Question: I have this really simple form: <URL>. Sometimes, when I zoom in or out using Chrome, the input borders disappear. For example, when I zoom to 90% I get:

Naturally, your mileage may vary.
In case you're wondering about those '<span>' tags, I added them following the recommendation at <URL>.
Is there a problem with my CSS or is this a Chrome bug? It seems to work fine on Firefox. What can I do to avoid this behavior?
Thanks.
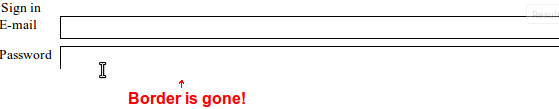
Answer: I'm pretty sure that Luis Pureza has solved his issue, but I found a really easy way to solve it changing only this:
If you have a table border like this one:
'''
INPUT,TEXTAREA {
border-top: 1px solid #aaa
}
'''
Change it to this one:
'''
INPUT,TEXTAREA {
border-top: thin solid #aaa
}
'''
I found this solution across this link: <URL>
I hope it helps